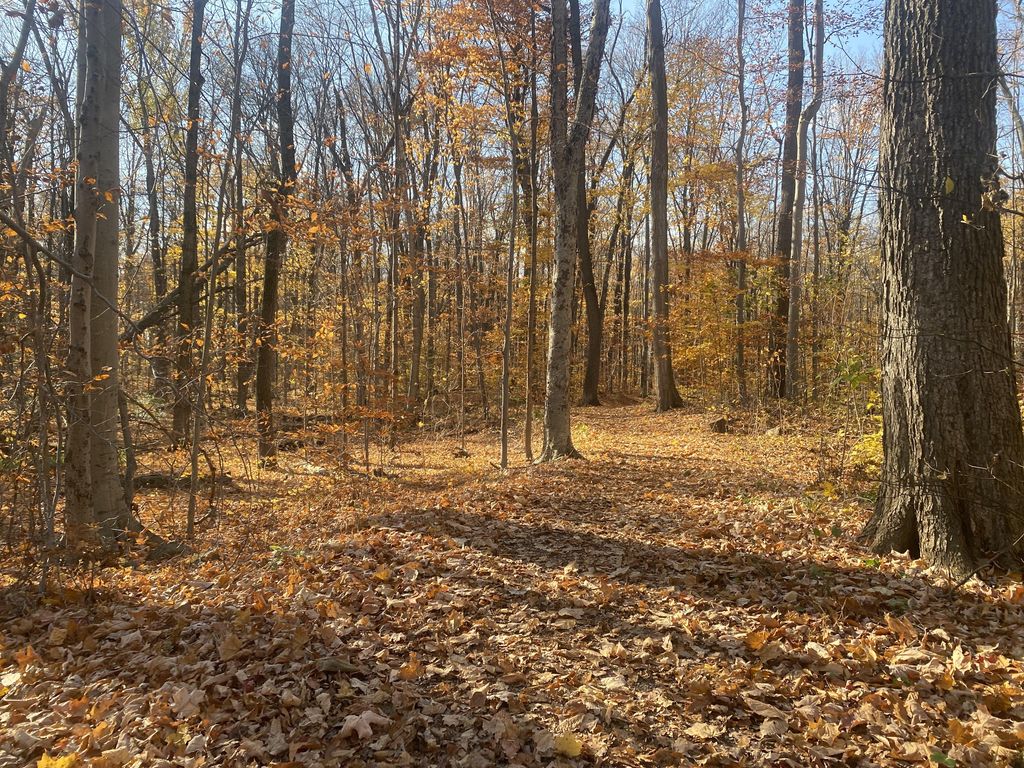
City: montreal